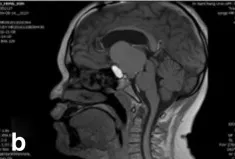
The pre- and post - operative MR images. Coronal T2-weighted magnetic resonance image. And sagittal T1-weighted MR with contrast image.
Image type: radiology (mri)